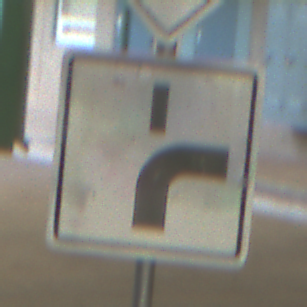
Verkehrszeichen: VerlaufVorfahrtsstrasse8
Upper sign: Vorfahrtsstrasse
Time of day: MorningAfternoon
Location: Roofed (Special)
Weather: NotSpecified
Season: NotSpecified
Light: Artificial